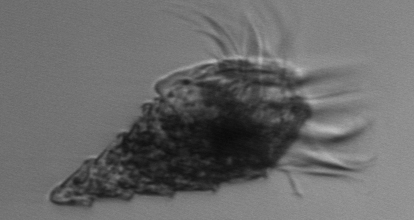
Label: Laboea_strobila